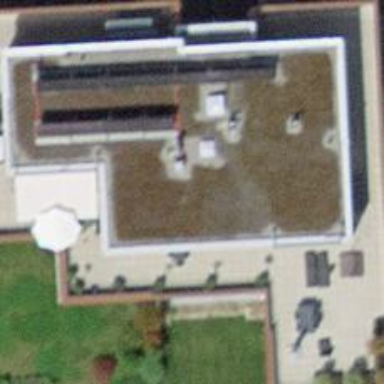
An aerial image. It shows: Flat-roofed building.